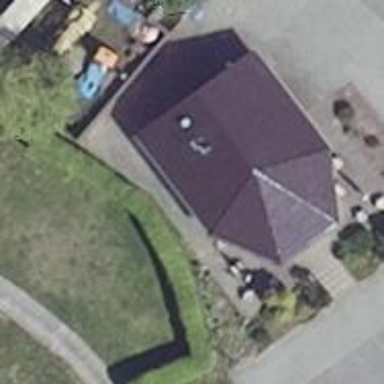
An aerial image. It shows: Restaurant.